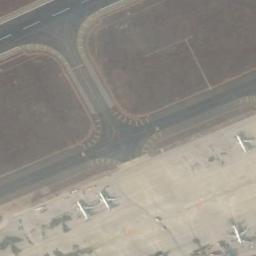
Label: runway